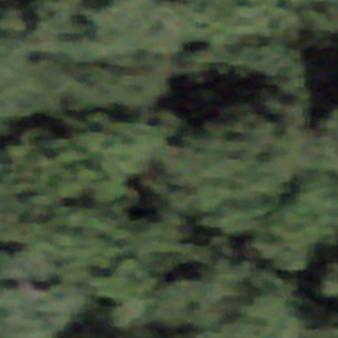
Label: other